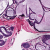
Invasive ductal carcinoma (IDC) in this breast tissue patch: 0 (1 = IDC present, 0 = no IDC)